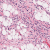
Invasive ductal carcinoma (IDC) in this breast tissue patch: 1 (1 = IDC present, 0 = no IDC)